Field crop: tomato
Growth stage: 1
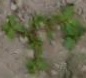
Species: portulaca